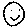
Label: smiley face